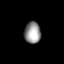
Tissue: lung
Cell type: Others
Senescence score: 0.5532
Nuclear area (px): 344
Mean DAPI intensity: 147.924